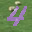
Label: 4